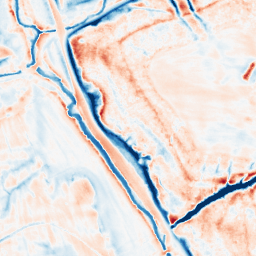
Category: multiscale
Decomposition family: dog_multiscale
Decomposition parameters: sigma_ratio: 1.6
n_scales: 5
base_sigma: 0.5
Upsampling method: regularized
Upsampling parameters: scale: 4
lambda_reg: 0.01
Upsampling scale: 4